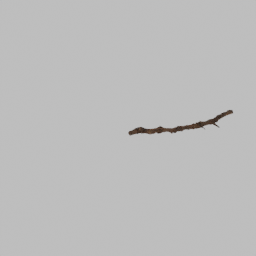
Label: nature